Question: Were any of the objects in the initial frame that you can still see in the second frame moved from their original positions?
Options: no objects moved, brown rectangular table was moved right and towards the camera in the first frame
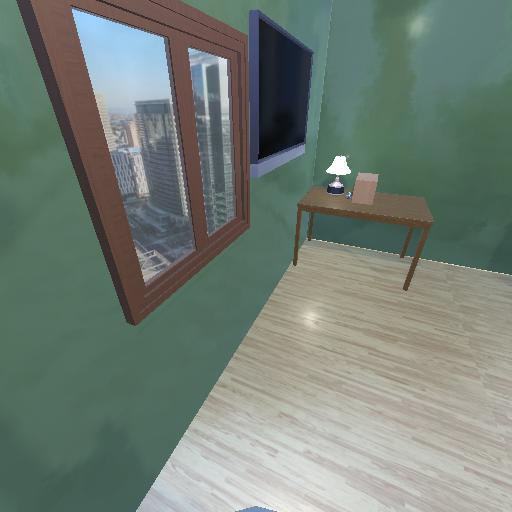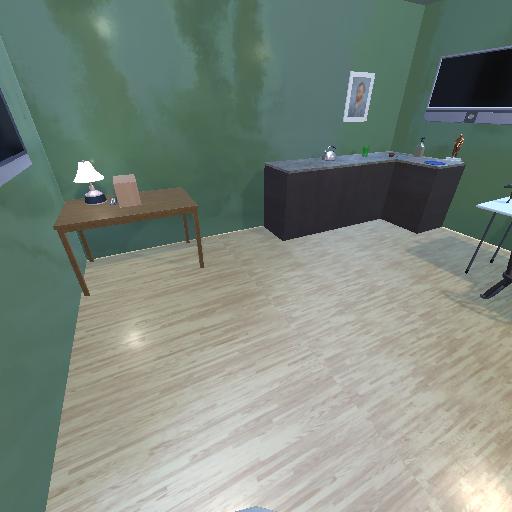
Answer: no objects moved